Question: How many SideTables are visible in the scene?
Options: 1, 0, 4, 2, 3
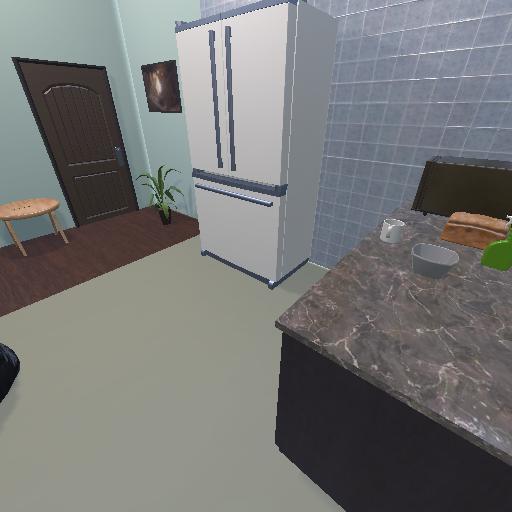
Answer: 1